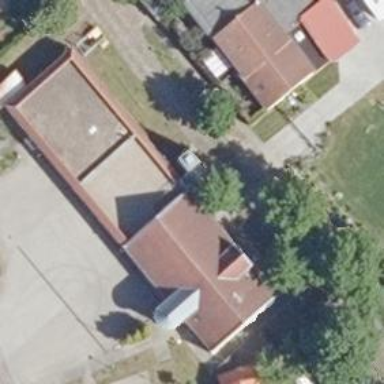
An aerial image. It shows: Government townhall building with gabled roof.